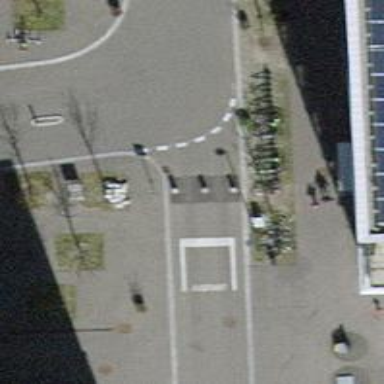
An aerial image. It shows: Rising bollard is in place as barrier.